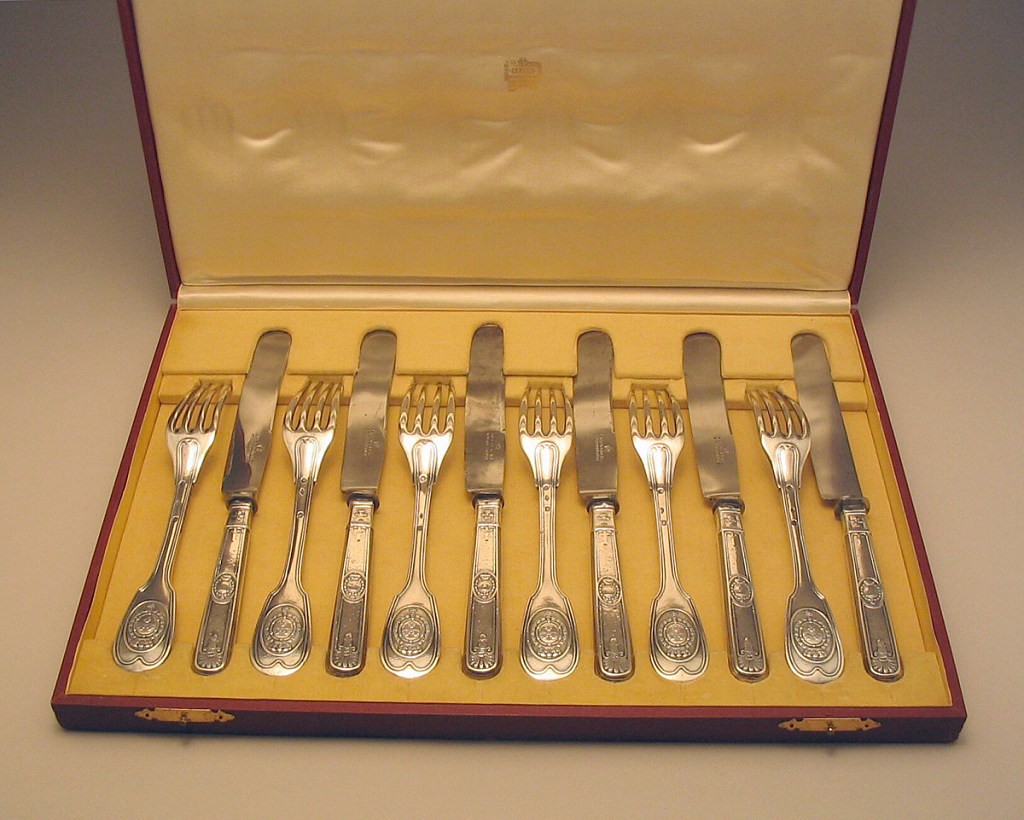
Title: knife
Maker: Gerlach
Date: ca. 1850–1900
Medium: silver, steel
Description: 1960-189-1-a: Heavy four-prong forks with fiddle-shaped handles....;     1960-189-2-a: Silver handles with palmetto motive and oval reser...